Два шара с массами $m_1=0.2~кг$ и $m_2=0.3~кг$ летят навстречу друг другу со скоростью $v=20~м/с$ каждый. График зависимости от времени силы взаимодействия шаров при столкновении показан на рисунке. Какое количество тепла выделилось при столкновении шаров?
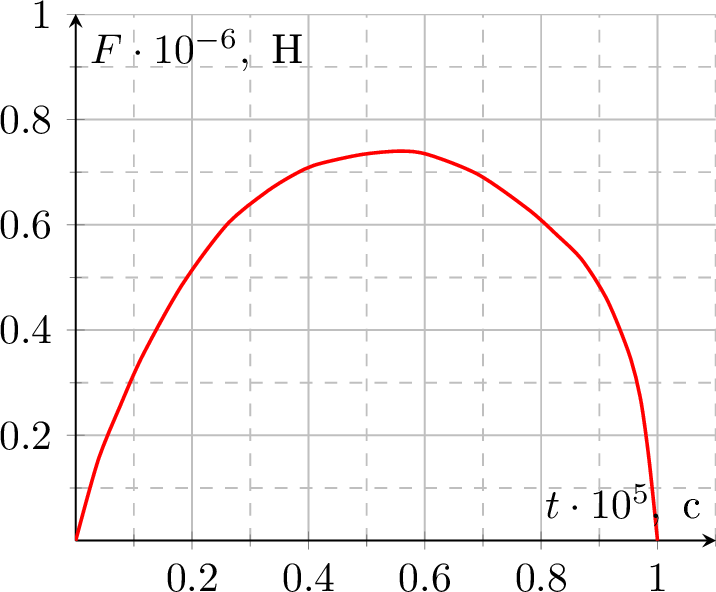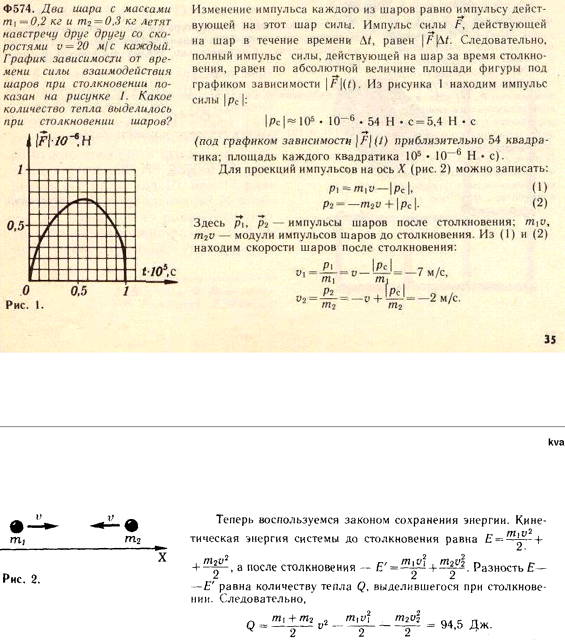
Ответ: $Q=94.5~Дж$
Темы:
T, Механика, ЗСЭ, Всероссийские, 1979, Импульс силы